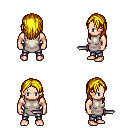
a pixel art fantasy rpg character, male body template, human, light skin, white tunic, metal pants, blonde long hairstyle, dagger, four views (front, back, left, right), 2x2 character sprite sheet, small pixel art, hard edges, no anti-aliasing